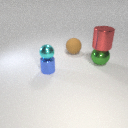
small cyan metal sphere above small blue metal cylinder